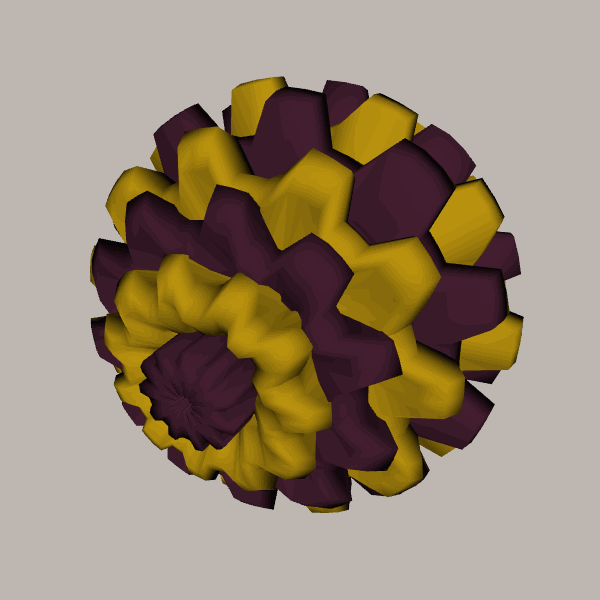
Background: light